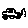
Label: car